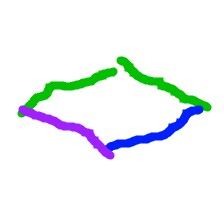
Shape: rhombus